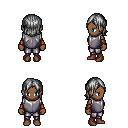
a pixel art fantasy rpg character, female body template, human, dark skin, steel chest armor, metal pants, gray long bangs hairstyle, leather bracers, brown shoes, four views (front, back, left, right), 2x2 character sprite sheet, small pixel art, hard edges, no anti-aliasing